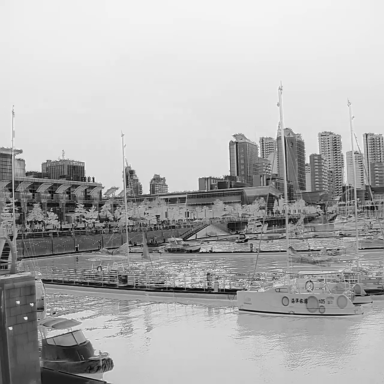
There is a canoe in the infrared image.